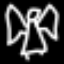
Label: angel